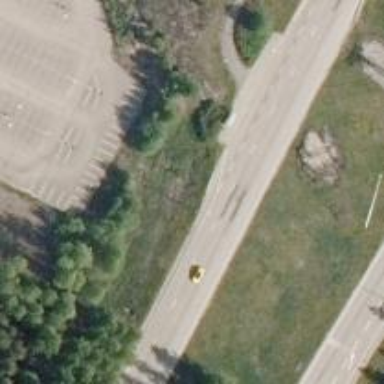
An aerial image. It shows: Asphalt road classified as trunk highway.